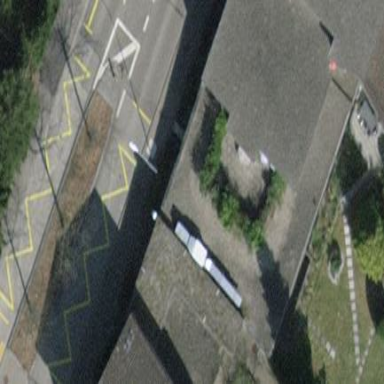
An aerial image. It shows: View of roof of building.